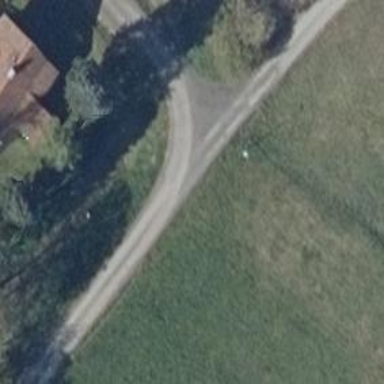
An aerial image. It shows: Residential road with gravel surface of grade2 tracktype.